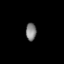
Tissue: lung
Cell type: Endothelial cells
Senescence score: 0.5469
Nuclear area (px): 181
Mean DAPI intensity: 128.017